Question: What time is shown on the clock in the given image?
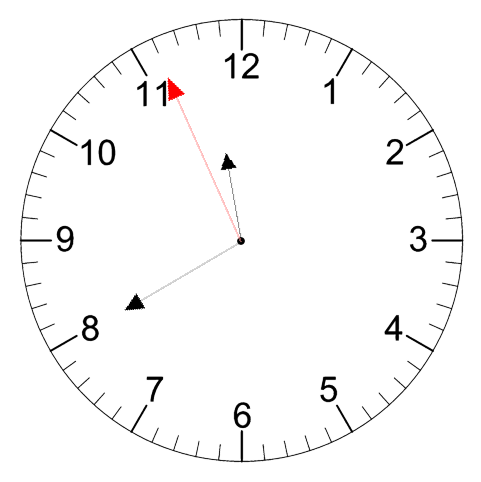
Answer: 11:39:56